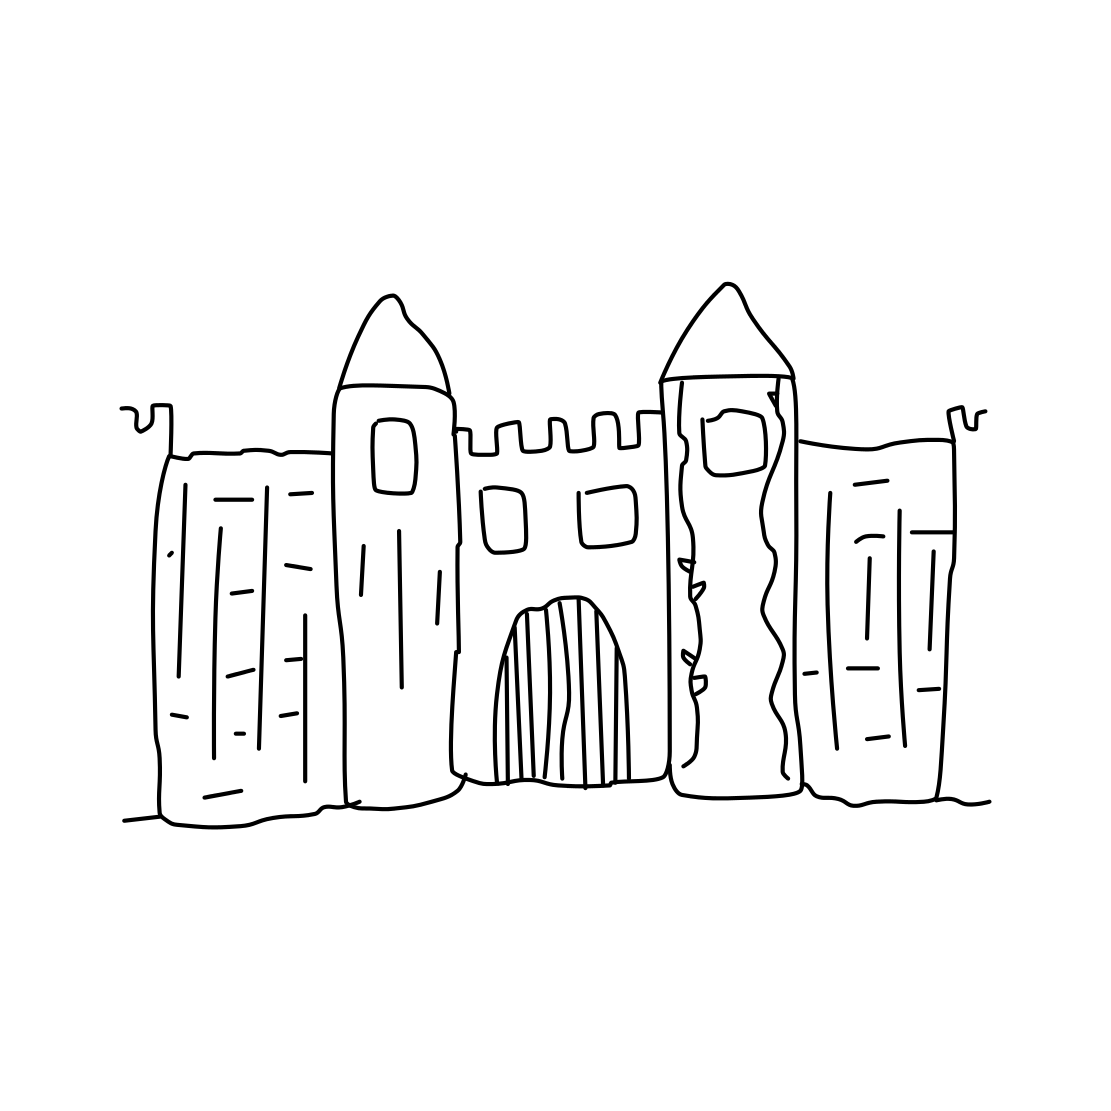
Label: castle